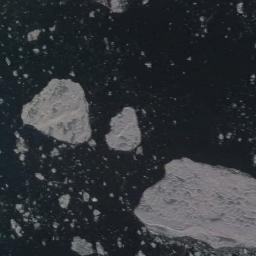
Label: sea_ice